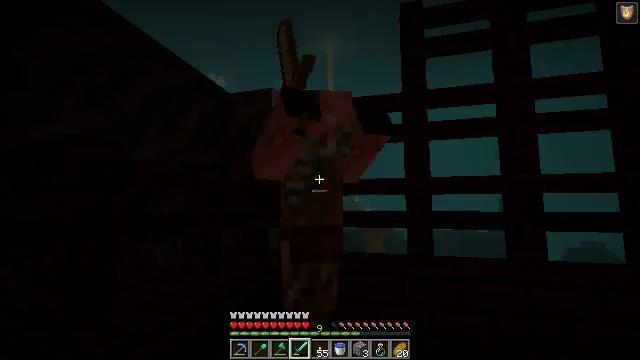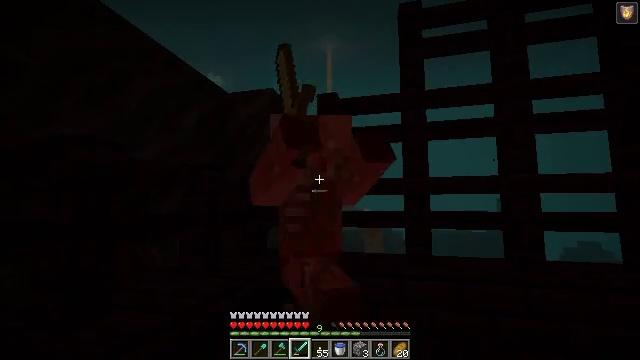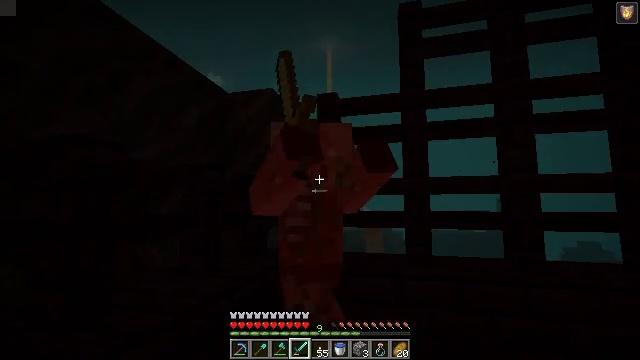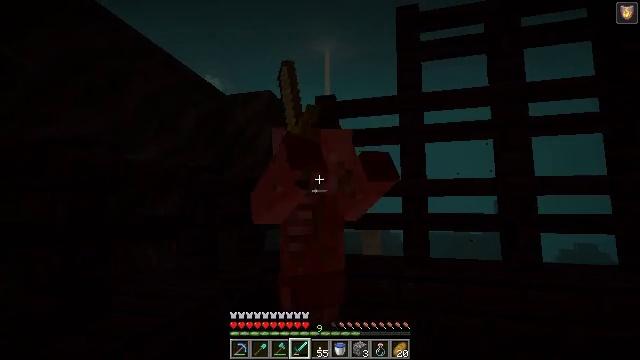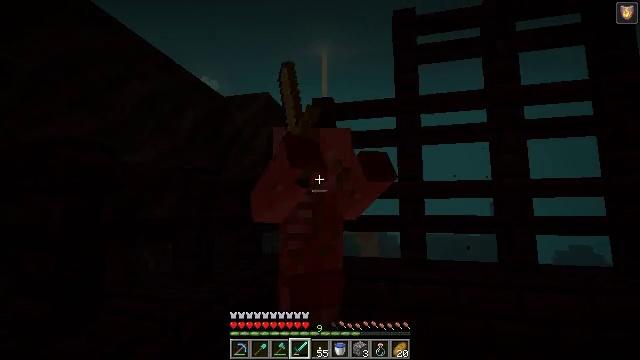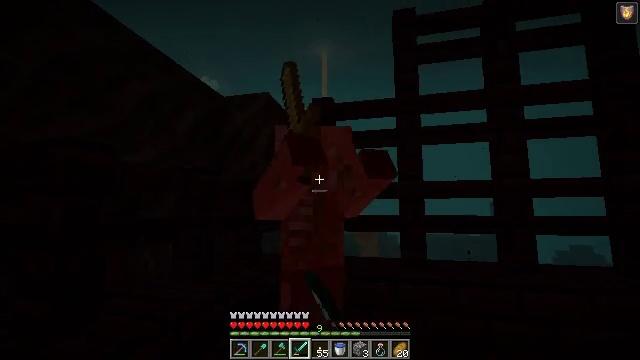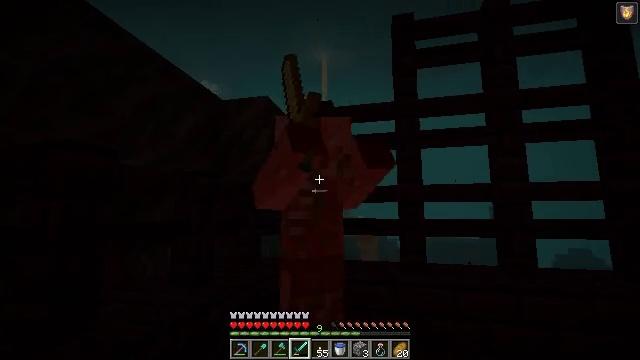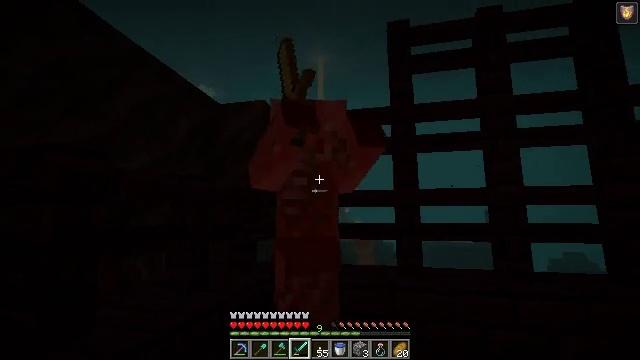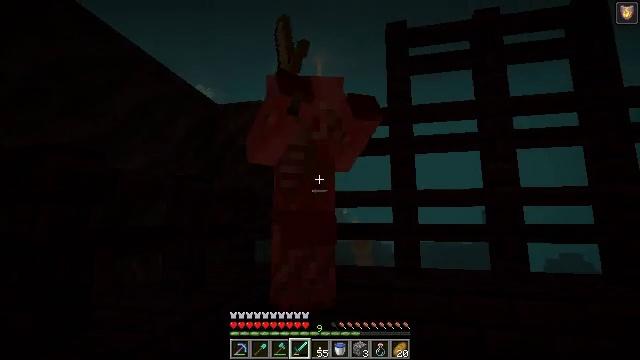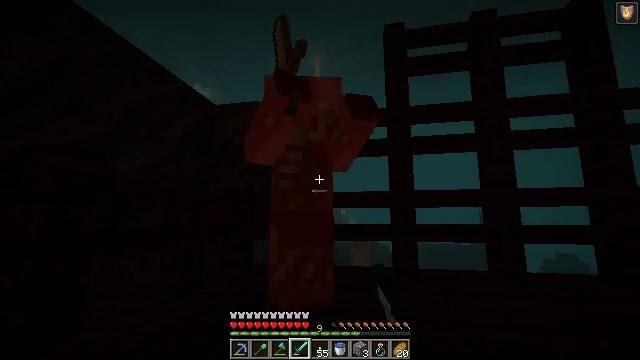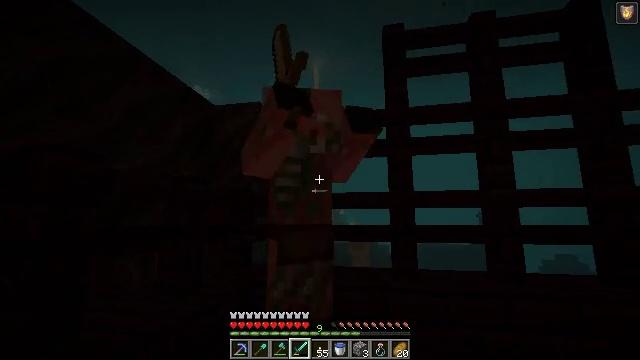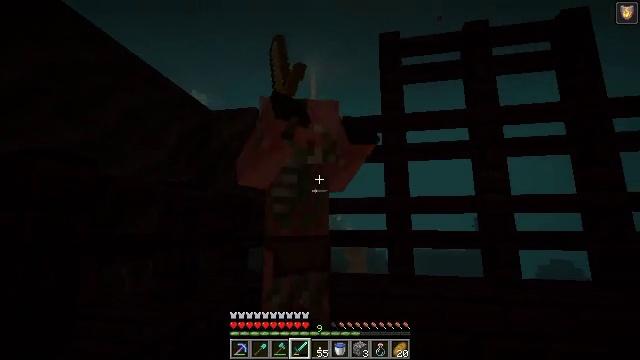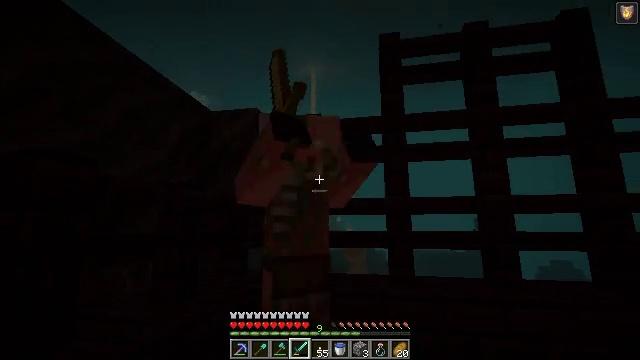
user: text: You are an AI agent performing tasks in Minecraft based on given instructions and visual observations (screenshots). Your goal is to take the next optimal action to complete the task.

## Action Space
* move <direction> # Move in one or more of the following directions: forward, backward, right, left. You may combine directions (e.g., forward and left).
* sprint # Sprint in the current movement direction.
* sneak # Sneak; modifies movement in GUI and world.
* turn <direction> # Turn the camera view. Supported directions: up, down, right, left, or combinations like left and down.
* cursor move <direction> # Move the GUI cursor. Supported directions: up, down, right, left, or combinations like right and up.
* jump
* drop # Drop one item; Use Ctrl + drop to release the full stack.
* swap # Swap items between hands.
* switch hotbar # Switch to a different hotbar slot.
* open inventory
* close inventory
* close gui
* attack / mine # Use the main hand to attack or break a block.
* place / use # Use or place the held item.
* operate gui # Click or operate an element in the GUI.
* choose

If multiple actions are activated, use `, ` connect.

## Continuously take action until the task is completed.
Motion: motion action
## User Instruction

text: Combat the zombified piglin.
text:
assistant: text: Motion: attack / mine
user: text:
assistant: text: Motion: attack / mine
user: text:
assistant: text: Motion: no_op
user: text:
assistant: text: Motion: attack / mine
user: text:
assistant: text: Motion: attack / mine
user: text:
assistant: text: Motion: attack / mine
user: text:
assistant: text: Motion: no_op
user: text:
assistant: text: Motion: attack / mine
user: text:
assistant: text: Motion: attack / mine
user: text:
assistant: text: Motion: attack / mine
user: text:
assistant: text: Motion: turn up
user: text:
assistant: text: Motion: attack / mine
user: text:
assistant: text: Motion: attack / mine